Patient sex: M
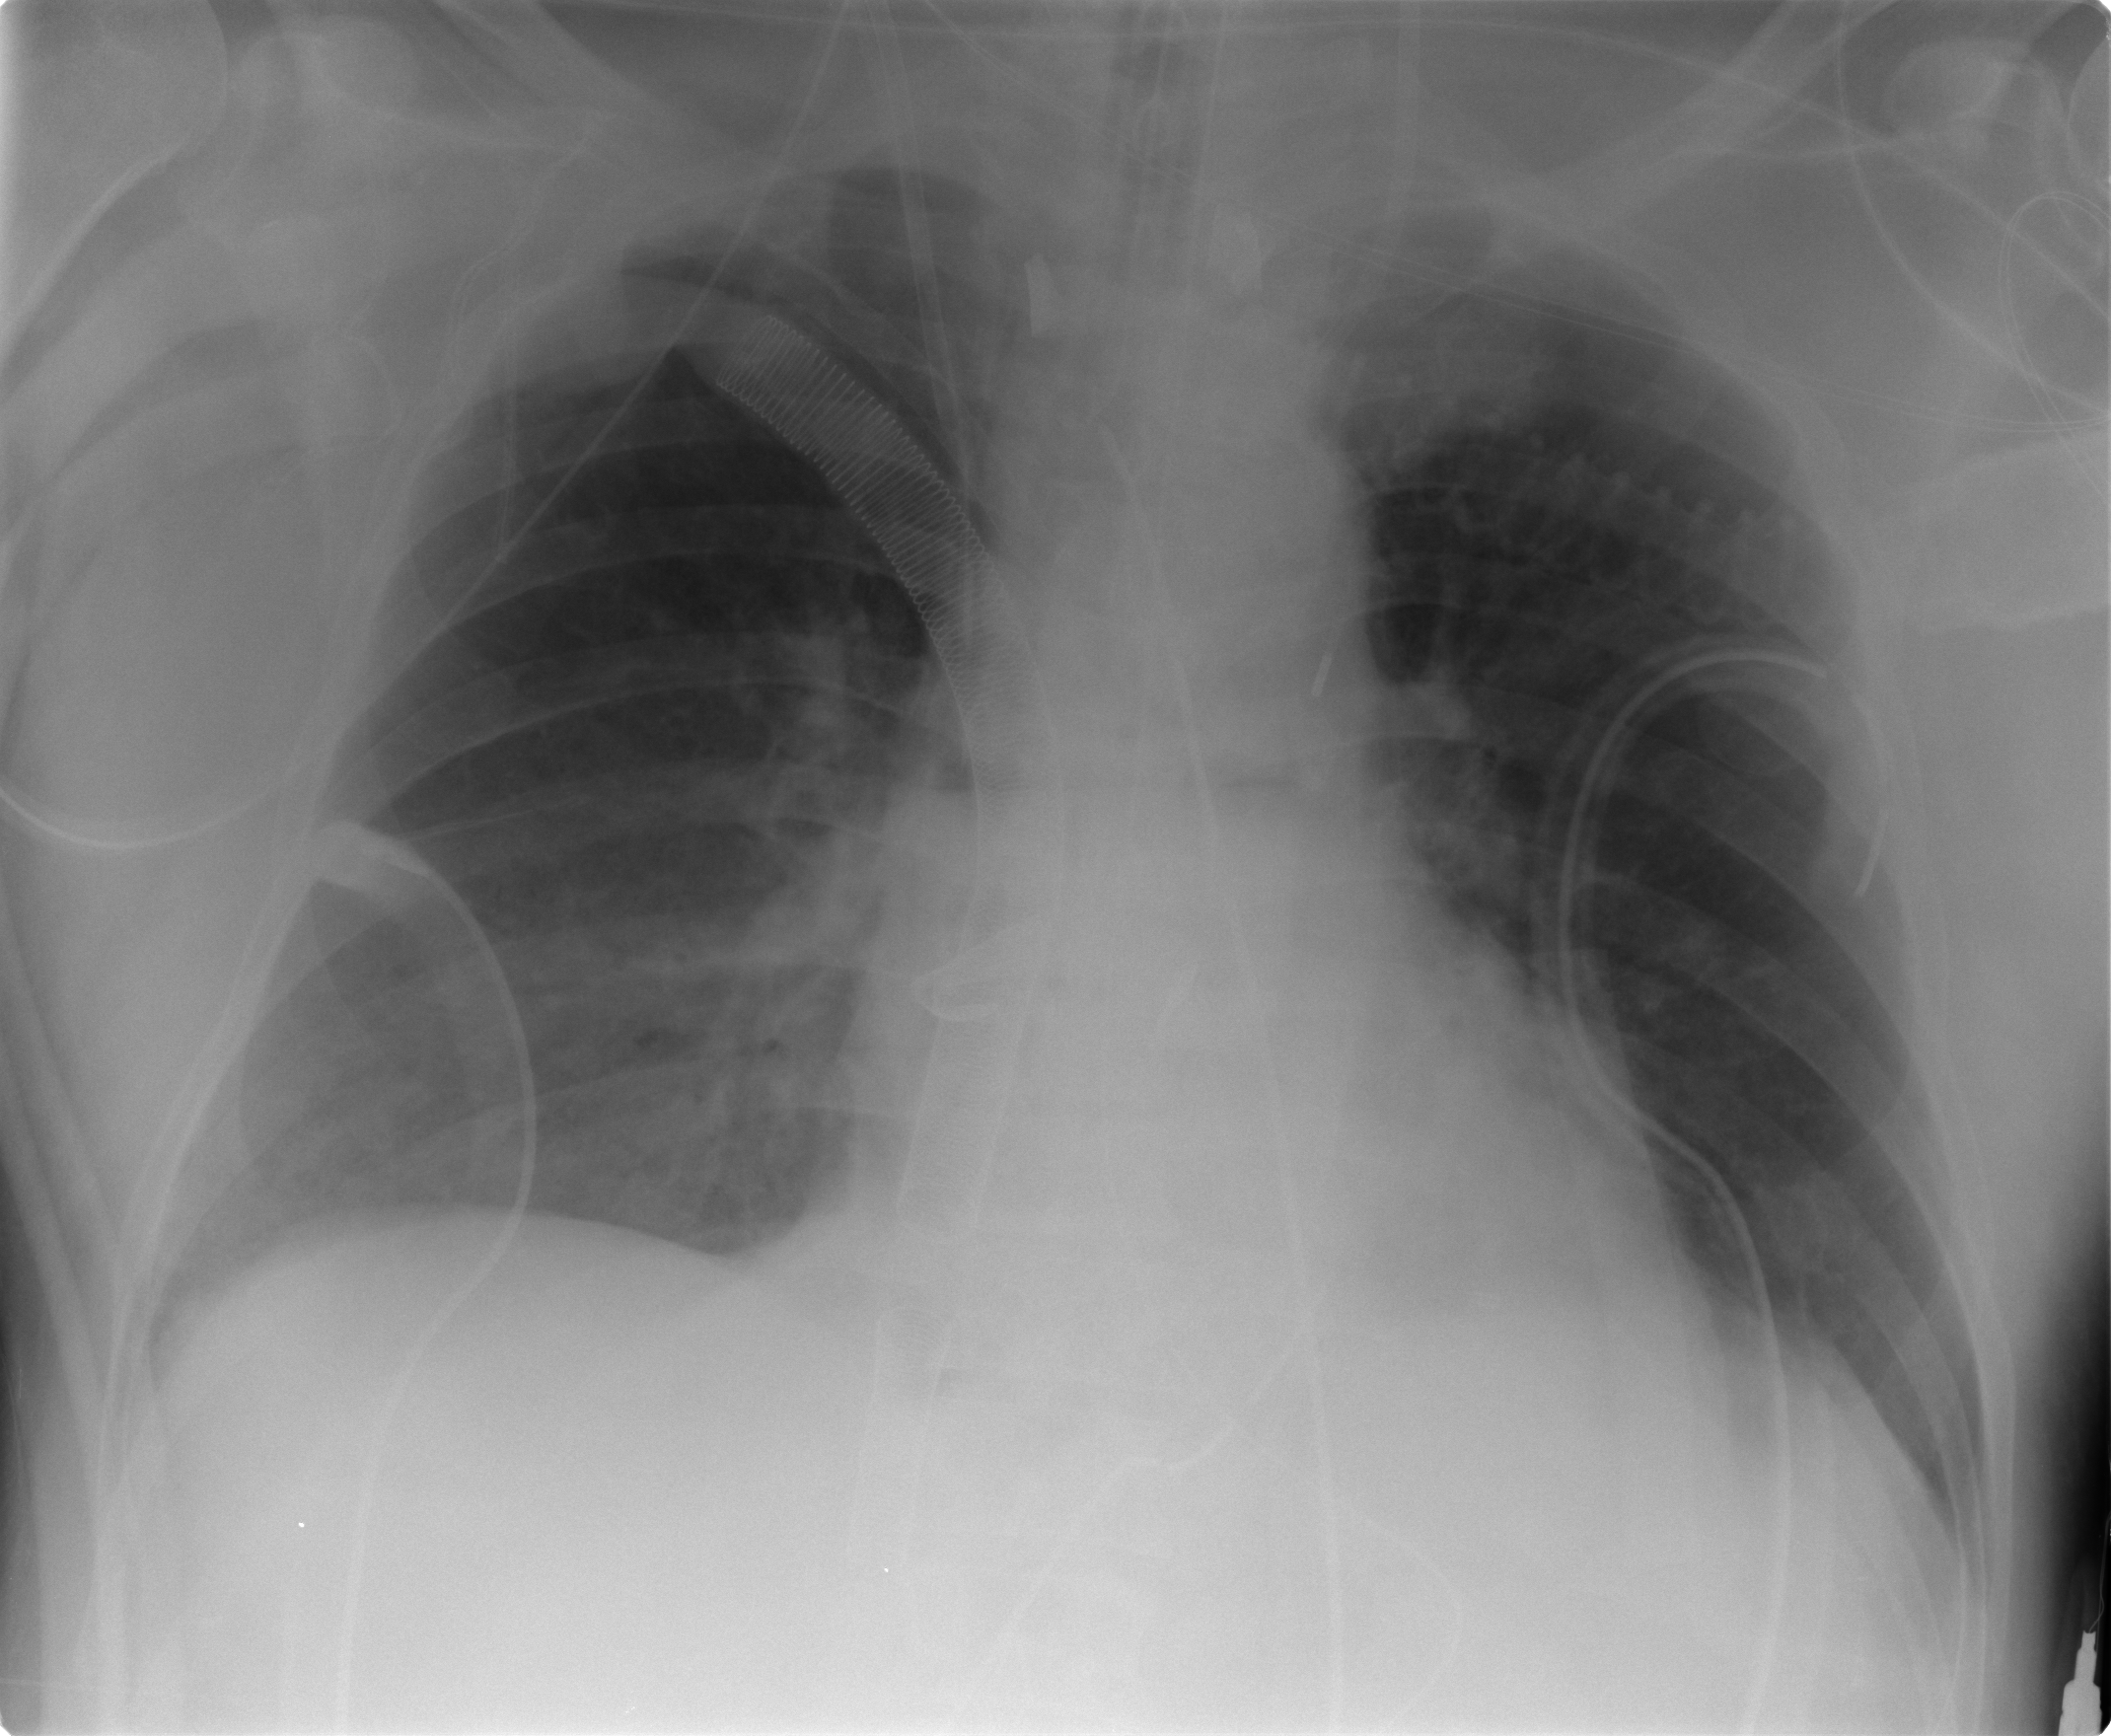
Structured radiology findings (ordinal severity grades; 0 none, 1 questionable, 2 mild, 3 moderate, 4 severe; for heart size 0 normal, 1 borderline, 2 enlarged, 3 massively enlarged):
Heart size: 2
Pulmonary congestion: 1
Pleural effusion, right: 0
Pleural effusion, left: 0
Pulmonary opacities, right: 3
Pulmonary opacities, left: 2
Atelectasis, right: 2
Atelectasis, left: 2